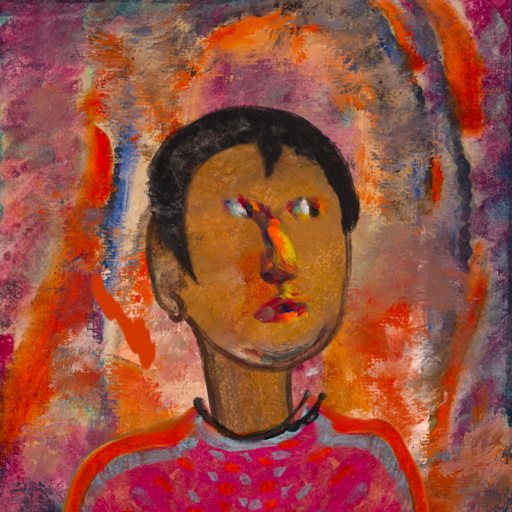
Background: Experience, Head And Neck Side: Pipe, Face Side: An_Impression, Bust: Sisters, Hair Side: Roy_Bahadur, Head Accessory: Blank, Second Necklace: Blank, Necklace: Orphan, Baby: Blank